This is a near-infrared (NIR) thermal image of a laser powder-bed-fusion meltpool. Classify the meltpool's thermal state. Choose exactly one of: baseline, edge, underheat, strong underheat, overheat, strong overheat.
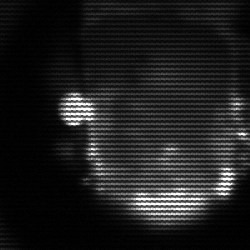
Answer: baseline